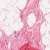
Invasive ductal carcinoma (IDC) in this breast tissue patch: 0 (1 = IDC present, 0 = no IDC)